Platform: macOS
Application: Arc Browser
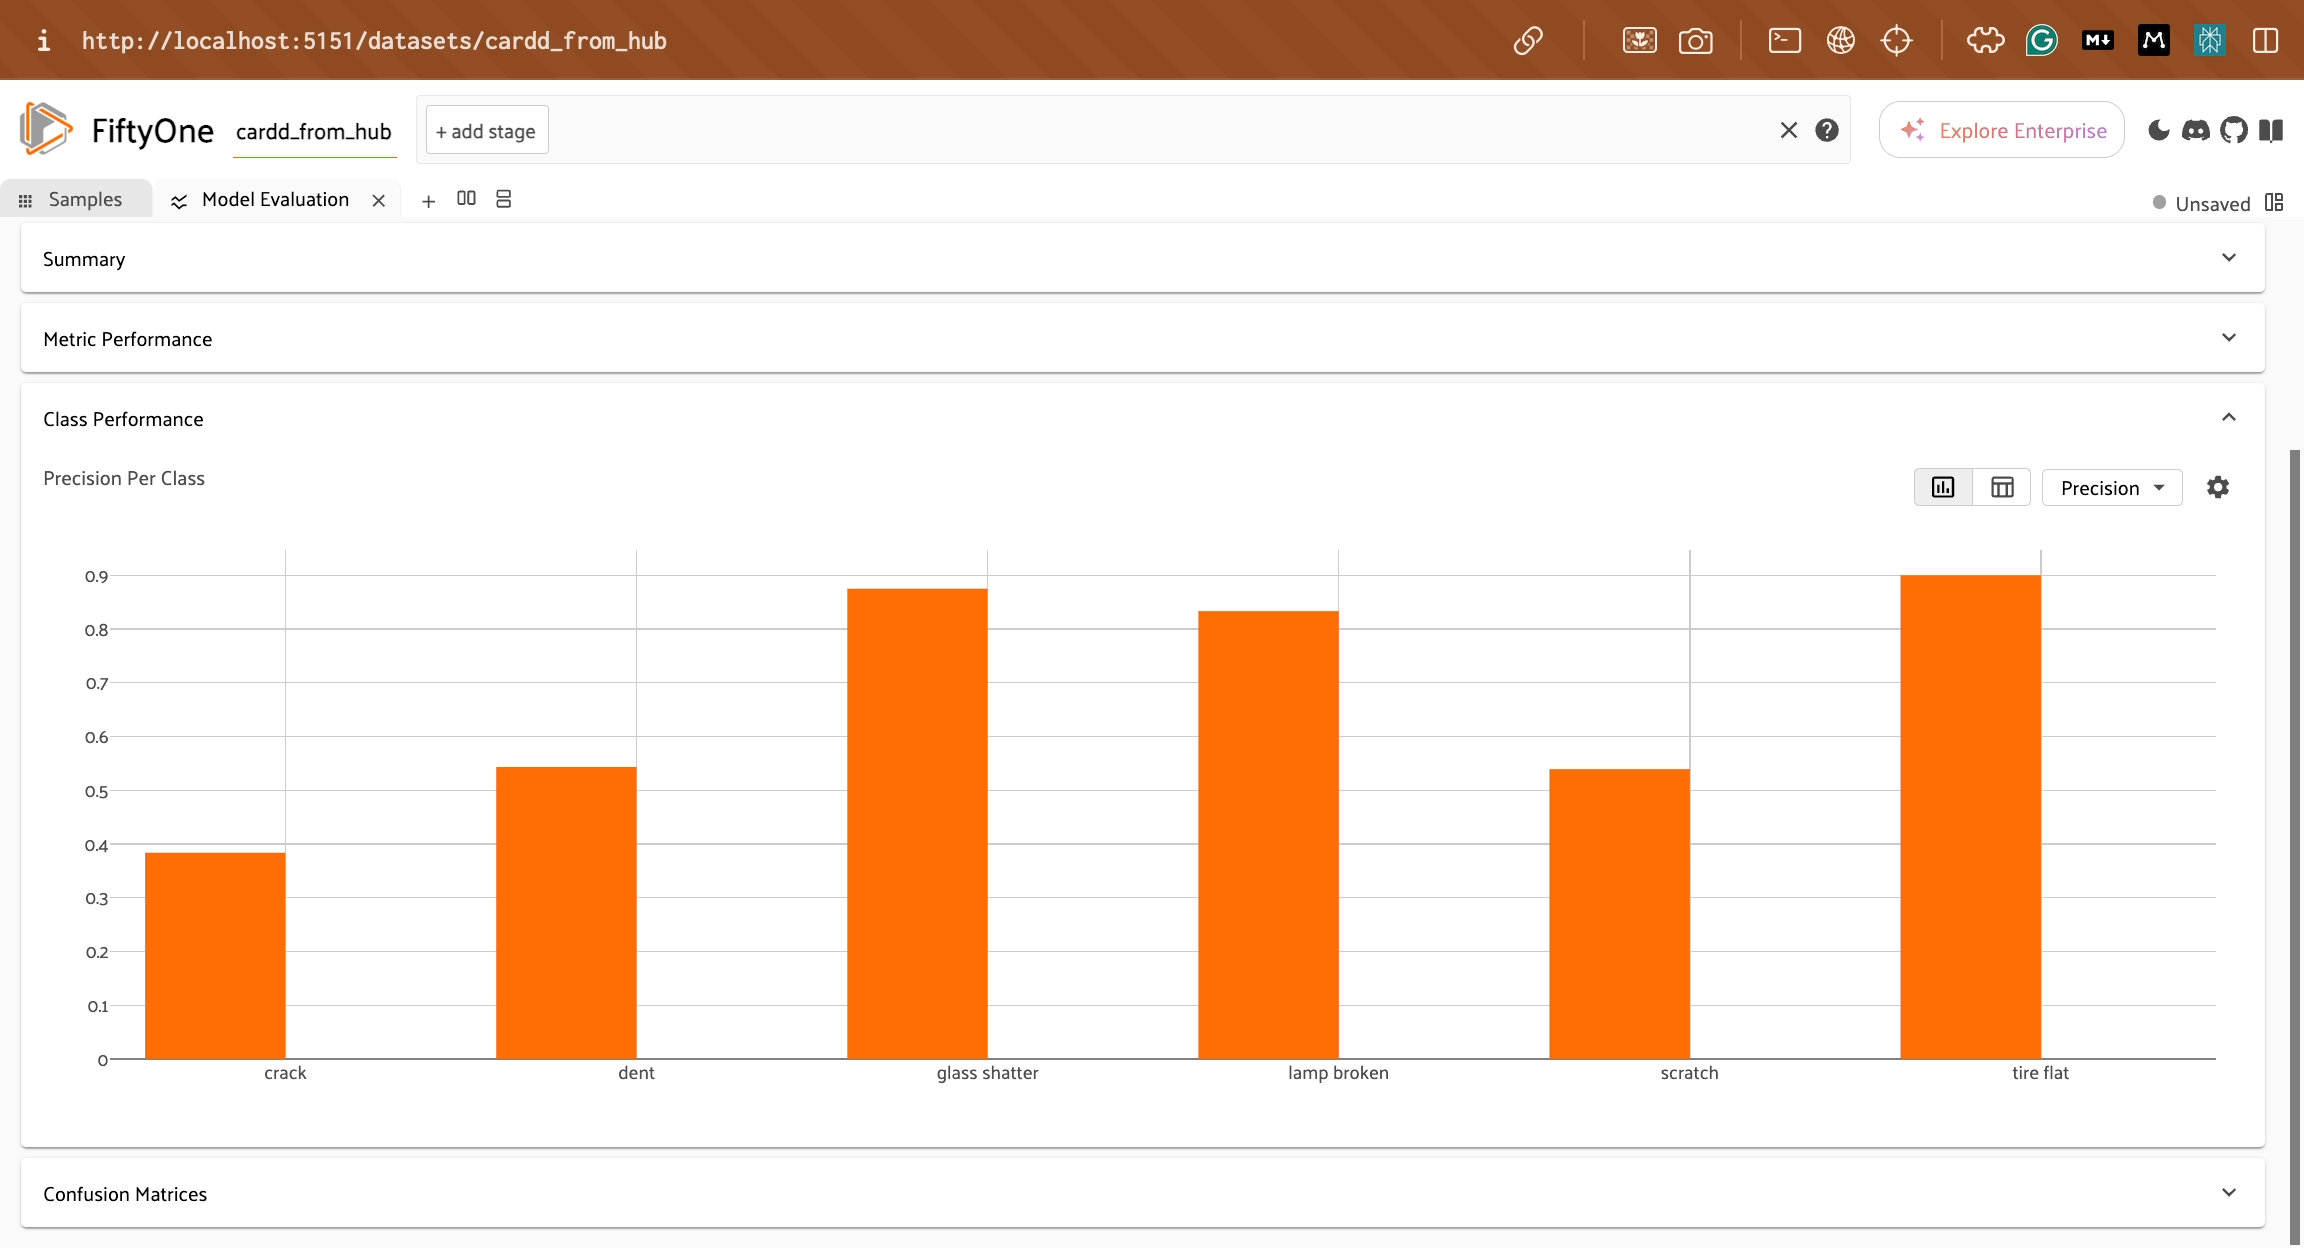
task_description: Click on the crack bar in the per class model performance histogram to show the corresponding labels in the Samples panel
action_type: click
element_info: Menu Item
steps_since_start: 1

task_description: Click on the dent bar in the per class model performance histogram to show the corresponding labels in the Samples panel
action_type: click
element_info: Menu Item
steps_since_start: 1

task_description: Click on the glass shatter bar in the per class model performance histogram to show the corresponding labels in the Samples panel
action_type: click
element_info: Menu Item
steps_since_start: 1

task_description: Click on the lamp broken bar in the per class model performance histogram to show the corresponding labels in the Samples panel
action_type: click
element_info: Menu Item
steps_since_start: 1

task_description: Click on the scratch bar in the per class model performance histogram to show the corresponding labels in the Samples panel
action_type: click
element_info: Menu Item
steps_since_start: 1

task_description: Click on the tire flat bar in the per class model performance histogram to show the corresponding labels in the Samples panel
action_type: click
element_info: Menu Item
steps_since_start: 1